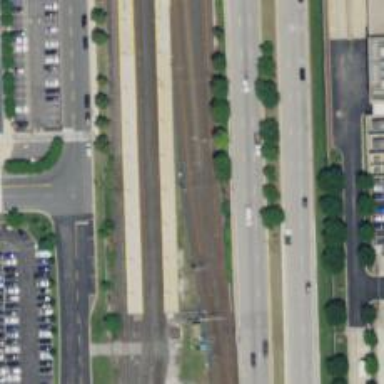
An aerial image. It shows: Light rail electrified with contact line.